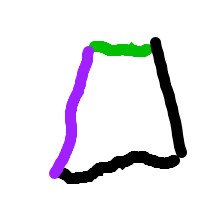
Shape: trapezoid